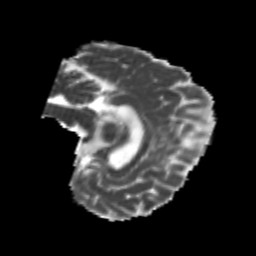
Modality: MD
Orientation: sagittal
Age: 21
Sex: male
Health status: healthy
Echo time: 0.074 s